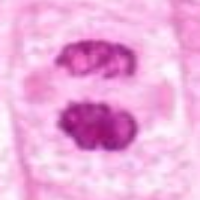
Label: telophase